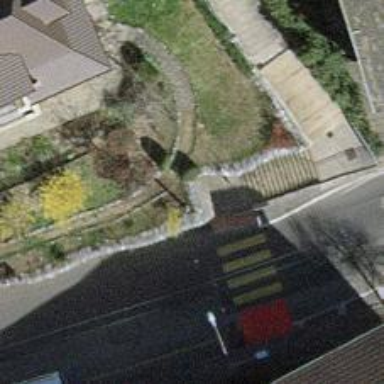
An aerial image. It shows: Retaining wall.